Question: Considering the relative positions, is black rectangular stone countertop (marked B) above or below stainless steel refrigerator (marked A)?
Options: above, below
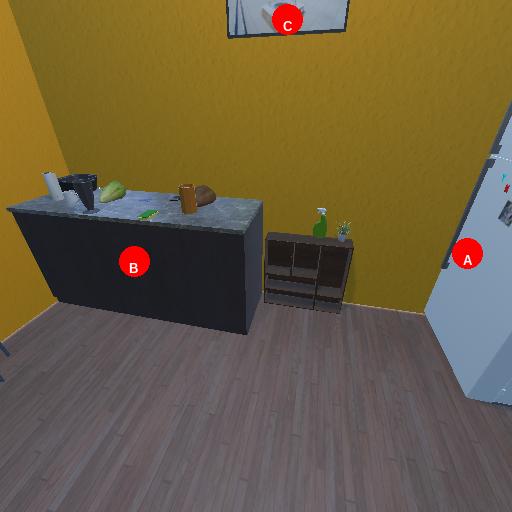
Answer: above